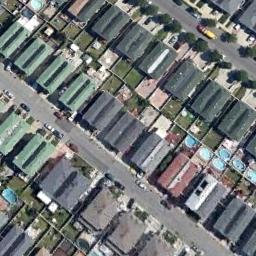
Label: dense_residential